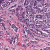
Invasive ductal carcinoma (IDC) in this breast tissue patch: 1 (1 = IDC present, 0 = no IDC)